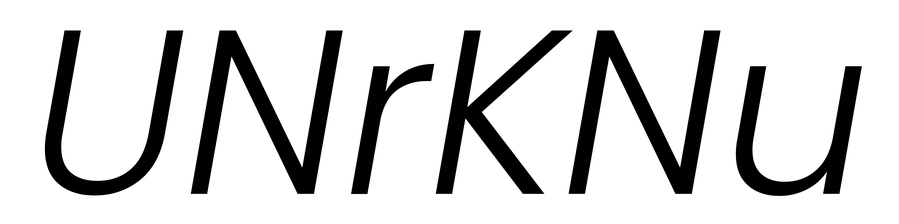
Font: Poppins-LightItalic